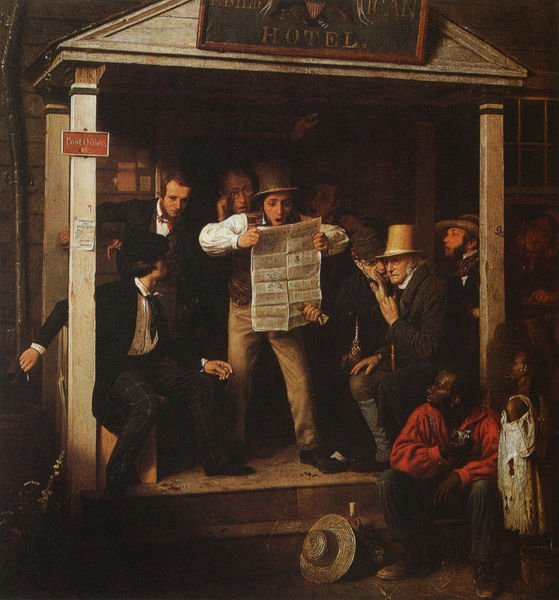
Titel: War News from Mexico
Künstler: Richard Caton Woodville
Standort: New York (New York)
Institution: National Academy of Design
Schlagwörter: dunkel, gemälde, hand, mann, schatten, weiß, gelb, menschen, ocker, sitzen, bewegung, braun, fenster, frau, holz, hut, hüte, kleid, licht, mund, männer, pfeiler, schwarz, stützen, szene, säule, säulen, tür, dach, gebäude, haus, rot, beige, leute, malerei, masse, schleife, zylinder, anzug, bart, hemd, hose, arm, augen, gesicht, halten, kragen, stehen, zerrissen, bild, hütte, kind, zilinder, vorbau, kopfbedeckung, terrasse, schrift, schuhe, giebel, weis, amerika, drehen, wagen, krieg, treppe, hotel, tafel, strohhut, krawatte, lesen, sitzt, balken, stufe, stufen, knie, zeigen, fliege, weste, pfosten, rit, neger, schwarze, eingang, schild, veranda, offen, regenrinne, seite, zeitung, bürger, backenbart, rathaus, politiker, staunen, neu, schwarzer, sklave, portikus, leser, usa, büro, erstaunt, aufregung, vordach, sezession, präsident, sklaven, vorlesen, dachrinne, rassen, post, zuhören, tympanon, nachricht, spannung, überrascht, türschild, zilynder, erstaunen, neugierde, verkündung, überraschung, sprenggiebel, zerissen, vereinigte staaten, sensation, krawatten, liest, mor, sklaverei, erfahren, news, ansage, bekanntgabe, lesenhut, neuigkeit, neuigkeiten, post büro, sensationell, weiße männer, franklin, hhut, 20. jahrhundert, bimbo, nigger, zuylinder, armenkind, post office, #hemd